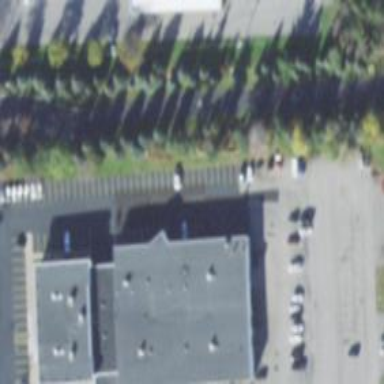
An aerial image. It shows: Car shop building.